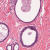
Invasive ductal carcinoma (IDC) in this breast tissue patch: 0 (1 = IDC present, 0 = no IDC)